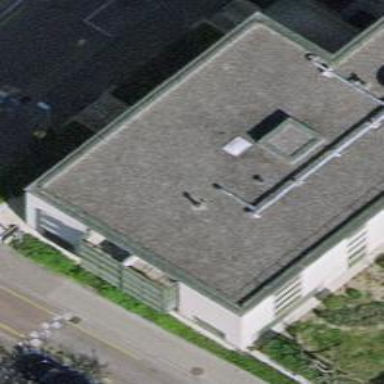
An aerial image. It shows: Cafe.